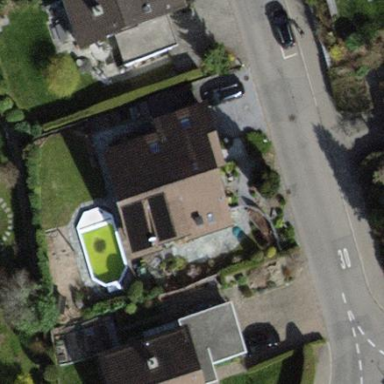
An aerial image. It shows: Detached building.